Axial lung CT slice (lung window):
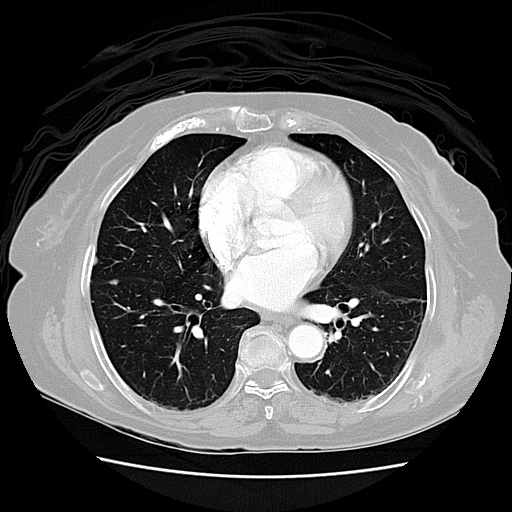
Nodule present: no